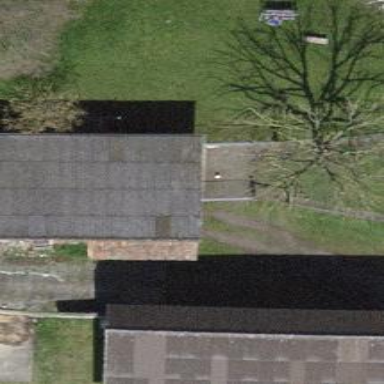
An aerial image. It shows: Farm auxiliary building.